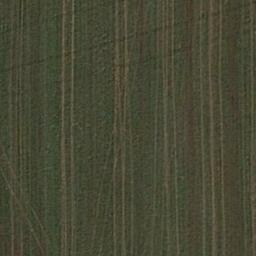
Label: meadow